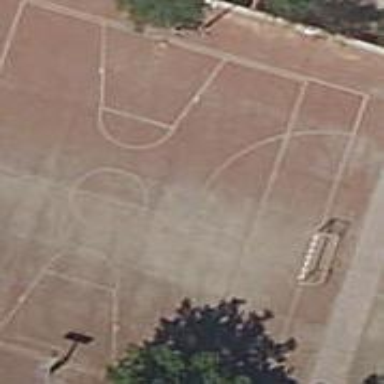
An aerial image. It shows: Basketball court located in leisure land pitch.